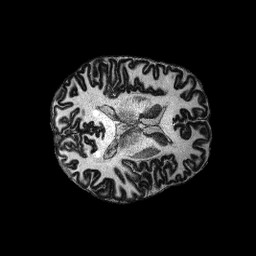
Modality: MP2RAGE
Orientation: axial